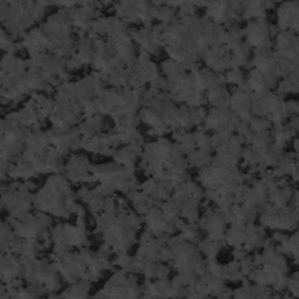
Label: frost